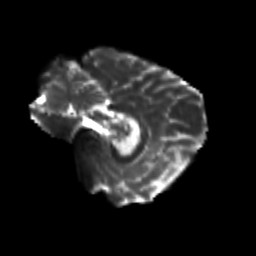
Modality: T2w
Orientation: sagittal
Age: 25
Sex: female
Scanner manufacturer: siemens
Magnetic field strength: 3 T
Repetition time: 3.5 s
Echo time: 0.125 s